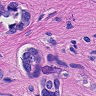
Metastatic tissue present: yes